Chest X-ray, PA view. Patient: 66 years old, sex F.
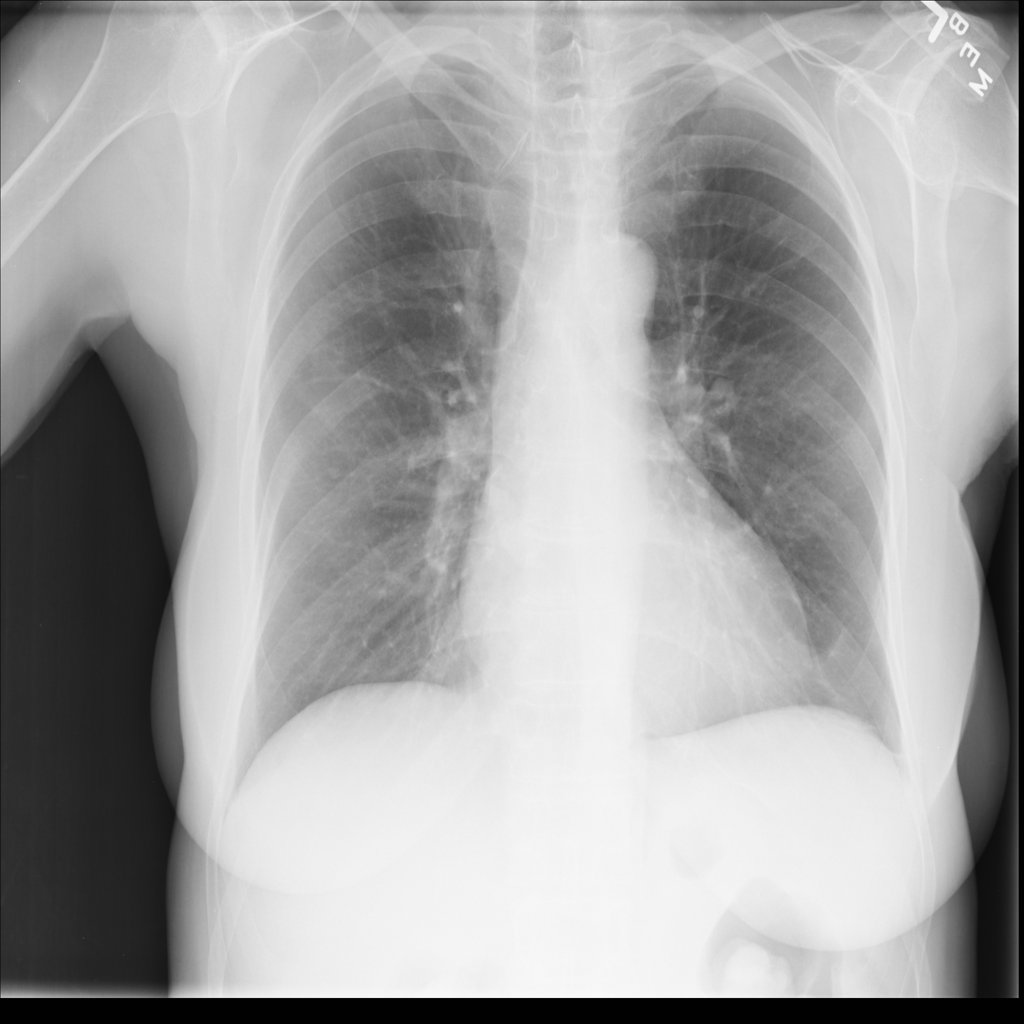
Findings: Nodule